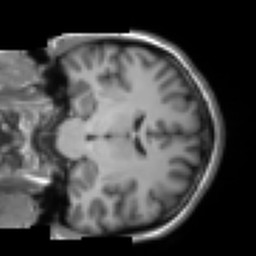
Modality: T1w
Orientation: coronal